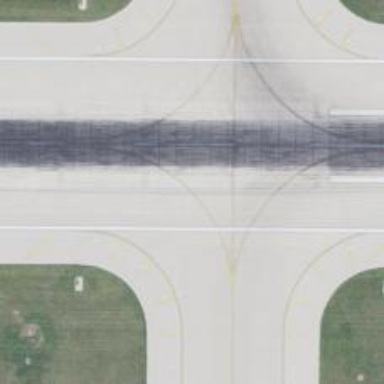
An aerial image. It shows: Image of taxiway at airport.